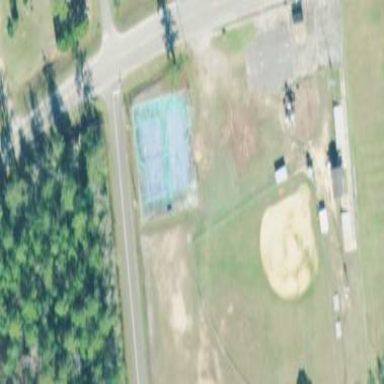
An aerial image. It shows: Baseball pitch for leisure land activities.